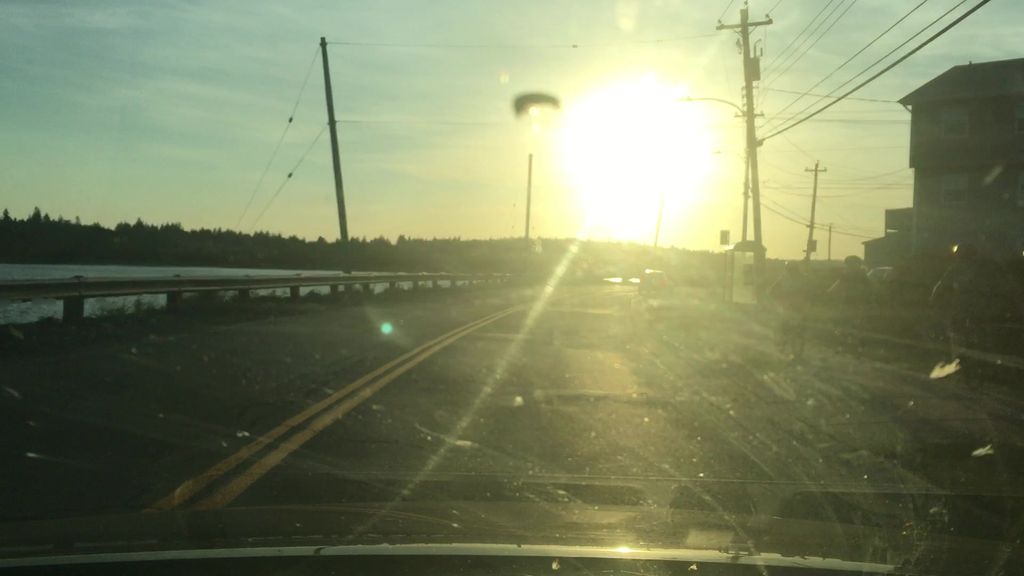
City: halifax